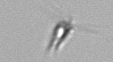
Label: Calciopappus